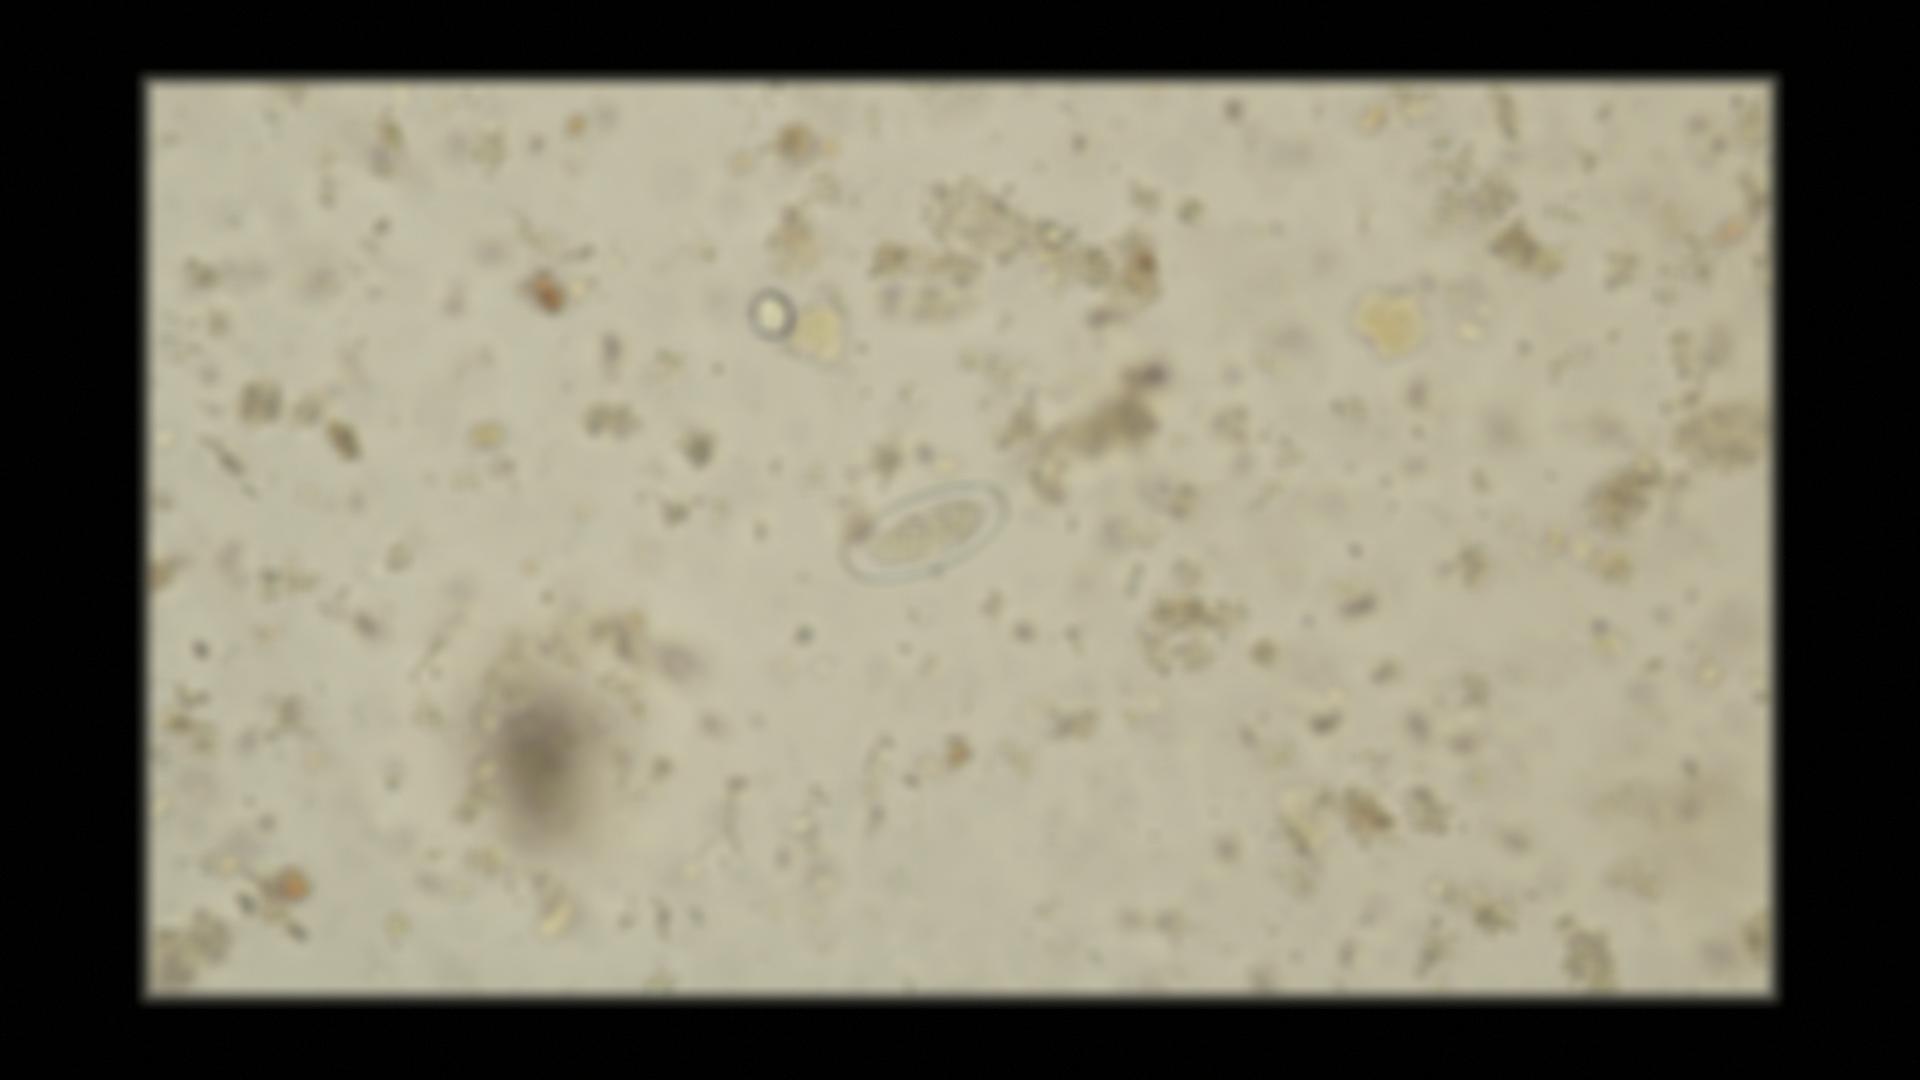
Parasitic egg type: Enterobius vermicularis